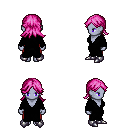
a pixel art fantasy rpg character, female body template, dark elf, purple skin, black robe, red pants, pink loose hair, metal boots, four views (front, back, left, right), 2x2 character sprite sheet, small pixel art, hard edges, no anti-aliasing